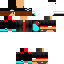
A male human skin with dark skin, wearing brown long hair dressed in a blue hoodie and black pants, featuring a closed mouth.